Interaction volume radius: 5 \u00c5
Interaction volume height: 15 \u00c5
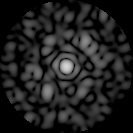
Disorder parameter: 0.6883